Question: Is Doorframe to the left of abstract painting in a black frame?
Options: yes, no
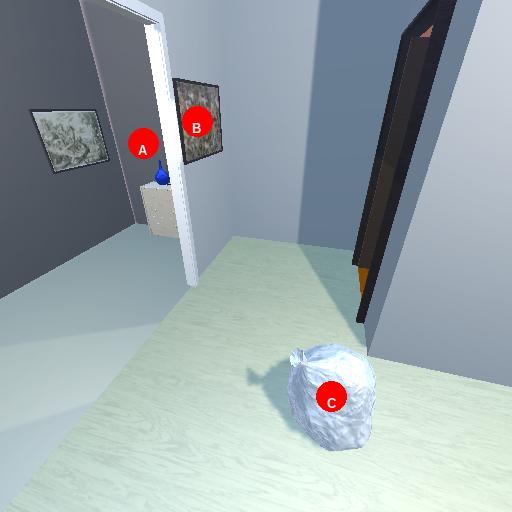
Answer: yes